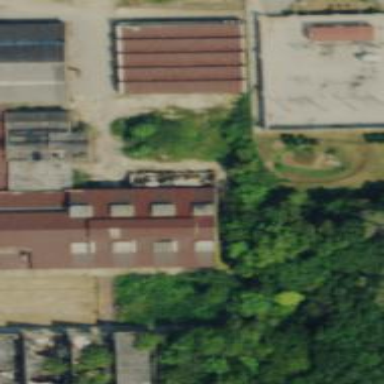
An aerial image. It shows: Abandoned railway yard.